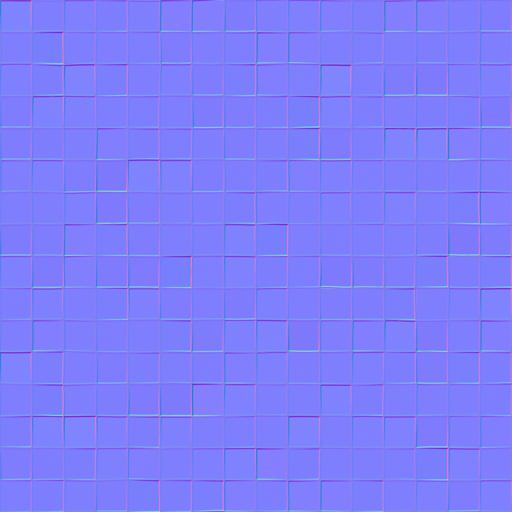
blue cyan light pool tiled tiles